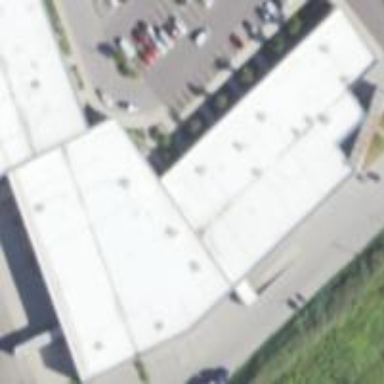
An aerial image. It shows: Flat-roofed commercial building.